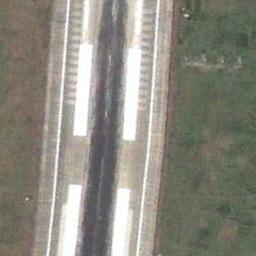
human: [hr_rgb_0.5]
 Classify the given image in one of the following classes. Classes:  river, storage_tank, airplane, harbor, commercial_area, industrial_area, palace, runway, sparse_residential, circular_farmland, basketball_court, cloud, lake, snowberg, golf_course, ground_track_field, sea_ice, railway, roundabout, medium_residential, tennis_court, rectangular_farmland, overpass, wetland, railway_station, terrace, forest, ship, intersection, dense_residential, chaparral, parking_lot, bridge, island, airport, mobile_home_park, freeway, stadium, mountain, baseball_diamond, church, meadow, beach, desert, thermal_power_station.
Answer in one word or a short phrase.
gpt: runway